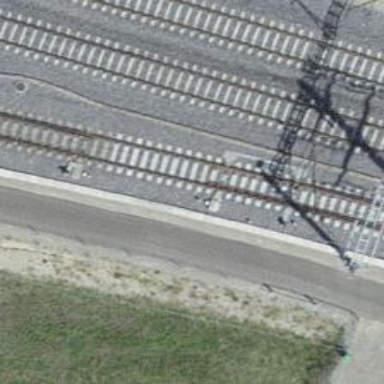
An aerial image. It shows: Single-track electrified rail service spur with contact line.